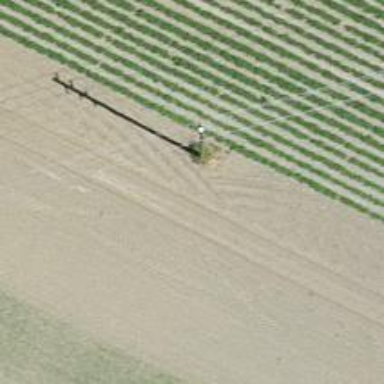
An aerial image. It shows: Power pole.